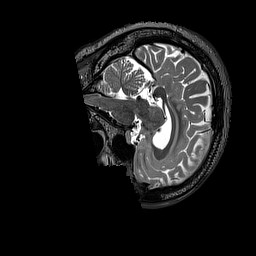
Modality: T2w
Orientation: sagittal
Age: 36
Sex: female
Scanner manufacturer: siemens
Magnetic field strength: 3 T
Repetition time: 3.2 s
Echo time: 0.567 s